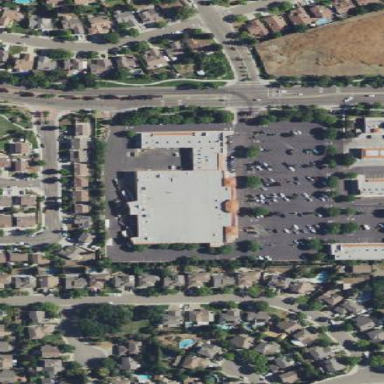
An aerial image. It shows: Mall building.